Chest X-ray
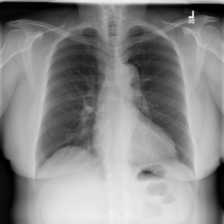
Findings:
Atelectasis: positive
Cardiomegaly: negative
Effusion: negative
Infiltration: negative
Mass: negative
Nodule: negative
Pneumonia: negative
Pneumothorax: negative
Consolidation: negative
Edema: negative
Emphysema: negative
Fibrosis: negative
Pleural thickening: negative
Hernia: negative